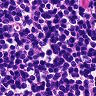
Metastatic tissue present: no